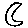
Label: moon